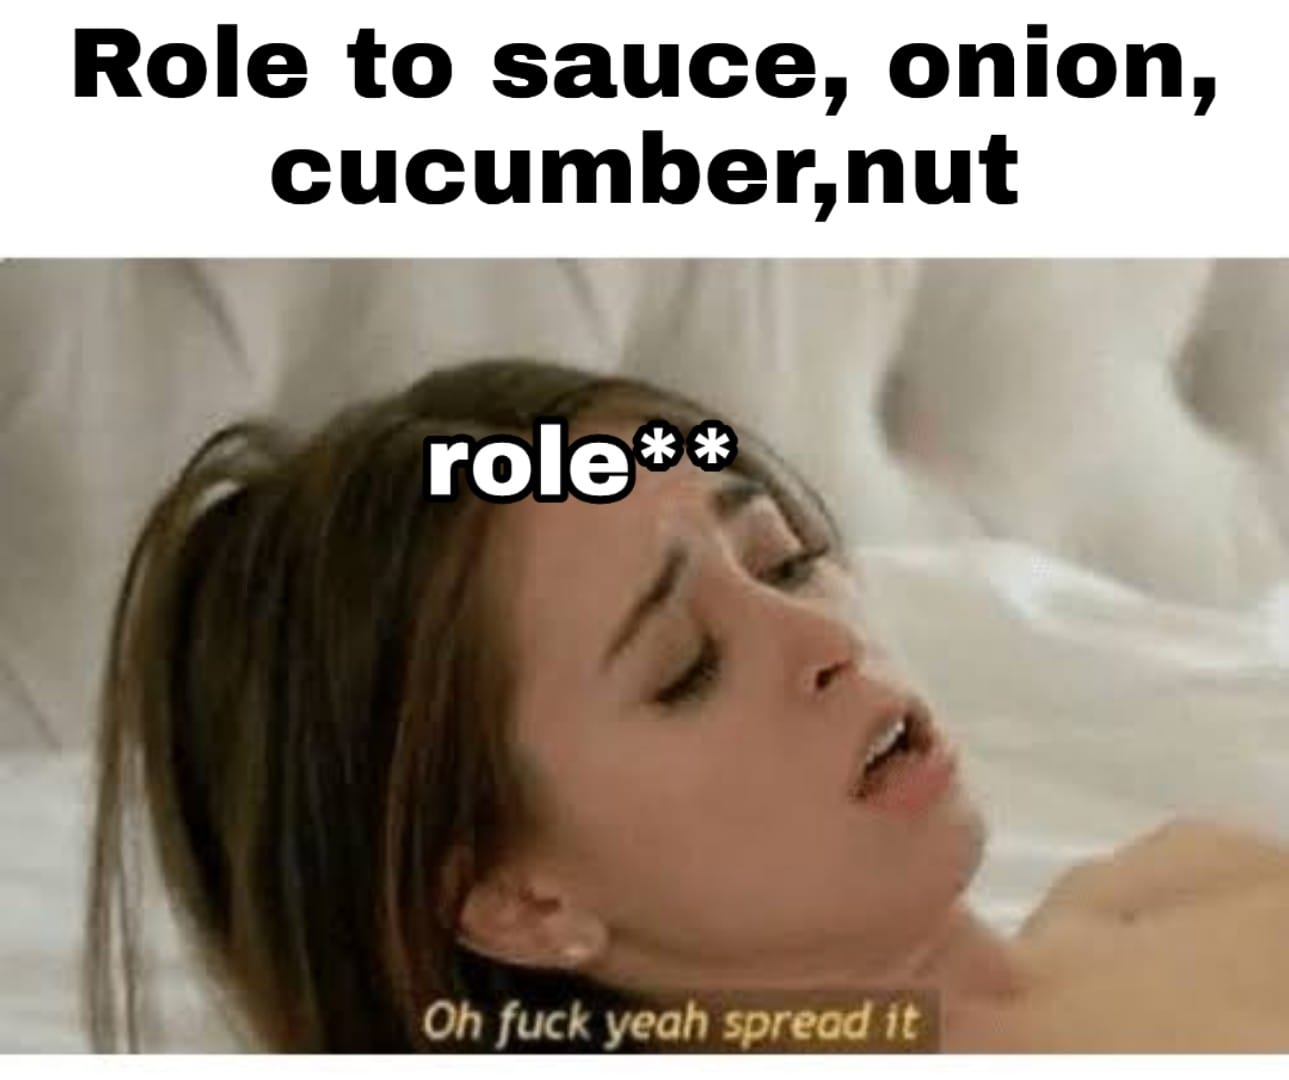
Caption: Role to sauce, onion , cucumber, nut   role **    oh fuck yeah spread it
Label: hate